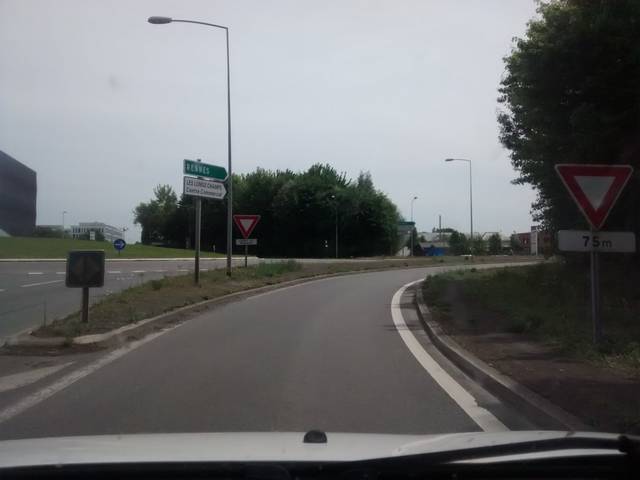
Region: France
Coordinates: 48.137, -1.625